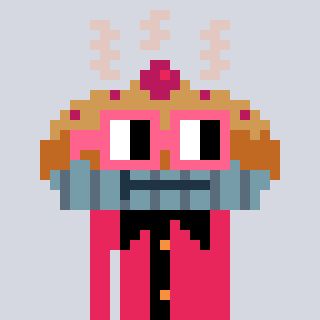
a pixel art character with square pink glasses, a pie-shaped head and a redpinkish-colored body on a cool background